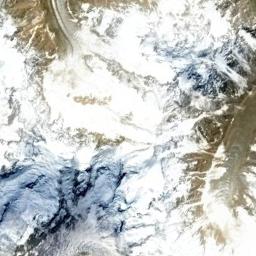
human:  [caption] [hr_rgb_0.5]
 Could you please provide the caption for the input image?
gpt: The snowberg is covered with snow and ice .

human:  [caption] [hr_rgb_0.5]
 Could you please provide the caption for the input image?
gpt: There is snow on the part of the snowberg .

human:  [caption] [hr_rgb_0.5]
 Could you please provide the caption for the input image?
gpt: A snow-covered mountain covered in large areas .

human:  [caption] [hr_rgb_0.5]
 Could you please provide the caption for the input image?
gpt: The snow berg is consist of bare land and white snow .

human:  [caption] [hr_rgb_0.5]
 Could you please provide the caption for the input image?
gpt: There are much snow and some bare land on the snowberg .